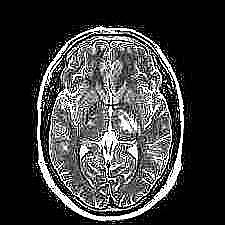
Label: notumor